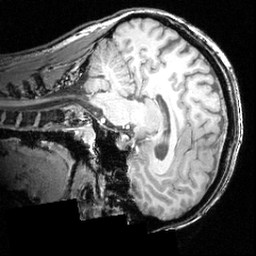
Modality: T1w
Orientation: sagittal
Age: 24
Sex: male
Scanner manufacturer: siemens
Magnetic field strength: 3.951 T
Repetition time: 2.5 s
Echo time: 0.00393 s